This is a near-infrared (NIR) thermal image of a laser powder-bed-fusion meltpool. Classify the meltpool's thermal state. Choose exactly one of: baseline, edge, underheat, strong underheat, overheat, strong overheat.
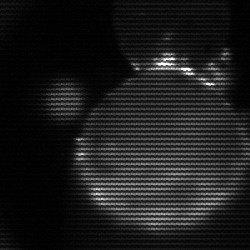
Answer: edge